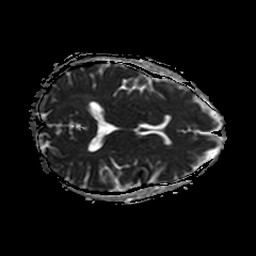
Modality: ADC
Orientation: axial
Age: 44
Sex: female
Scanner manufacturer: philips
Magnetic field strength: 3 T
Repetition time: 3.082 s
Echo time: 0.076 s